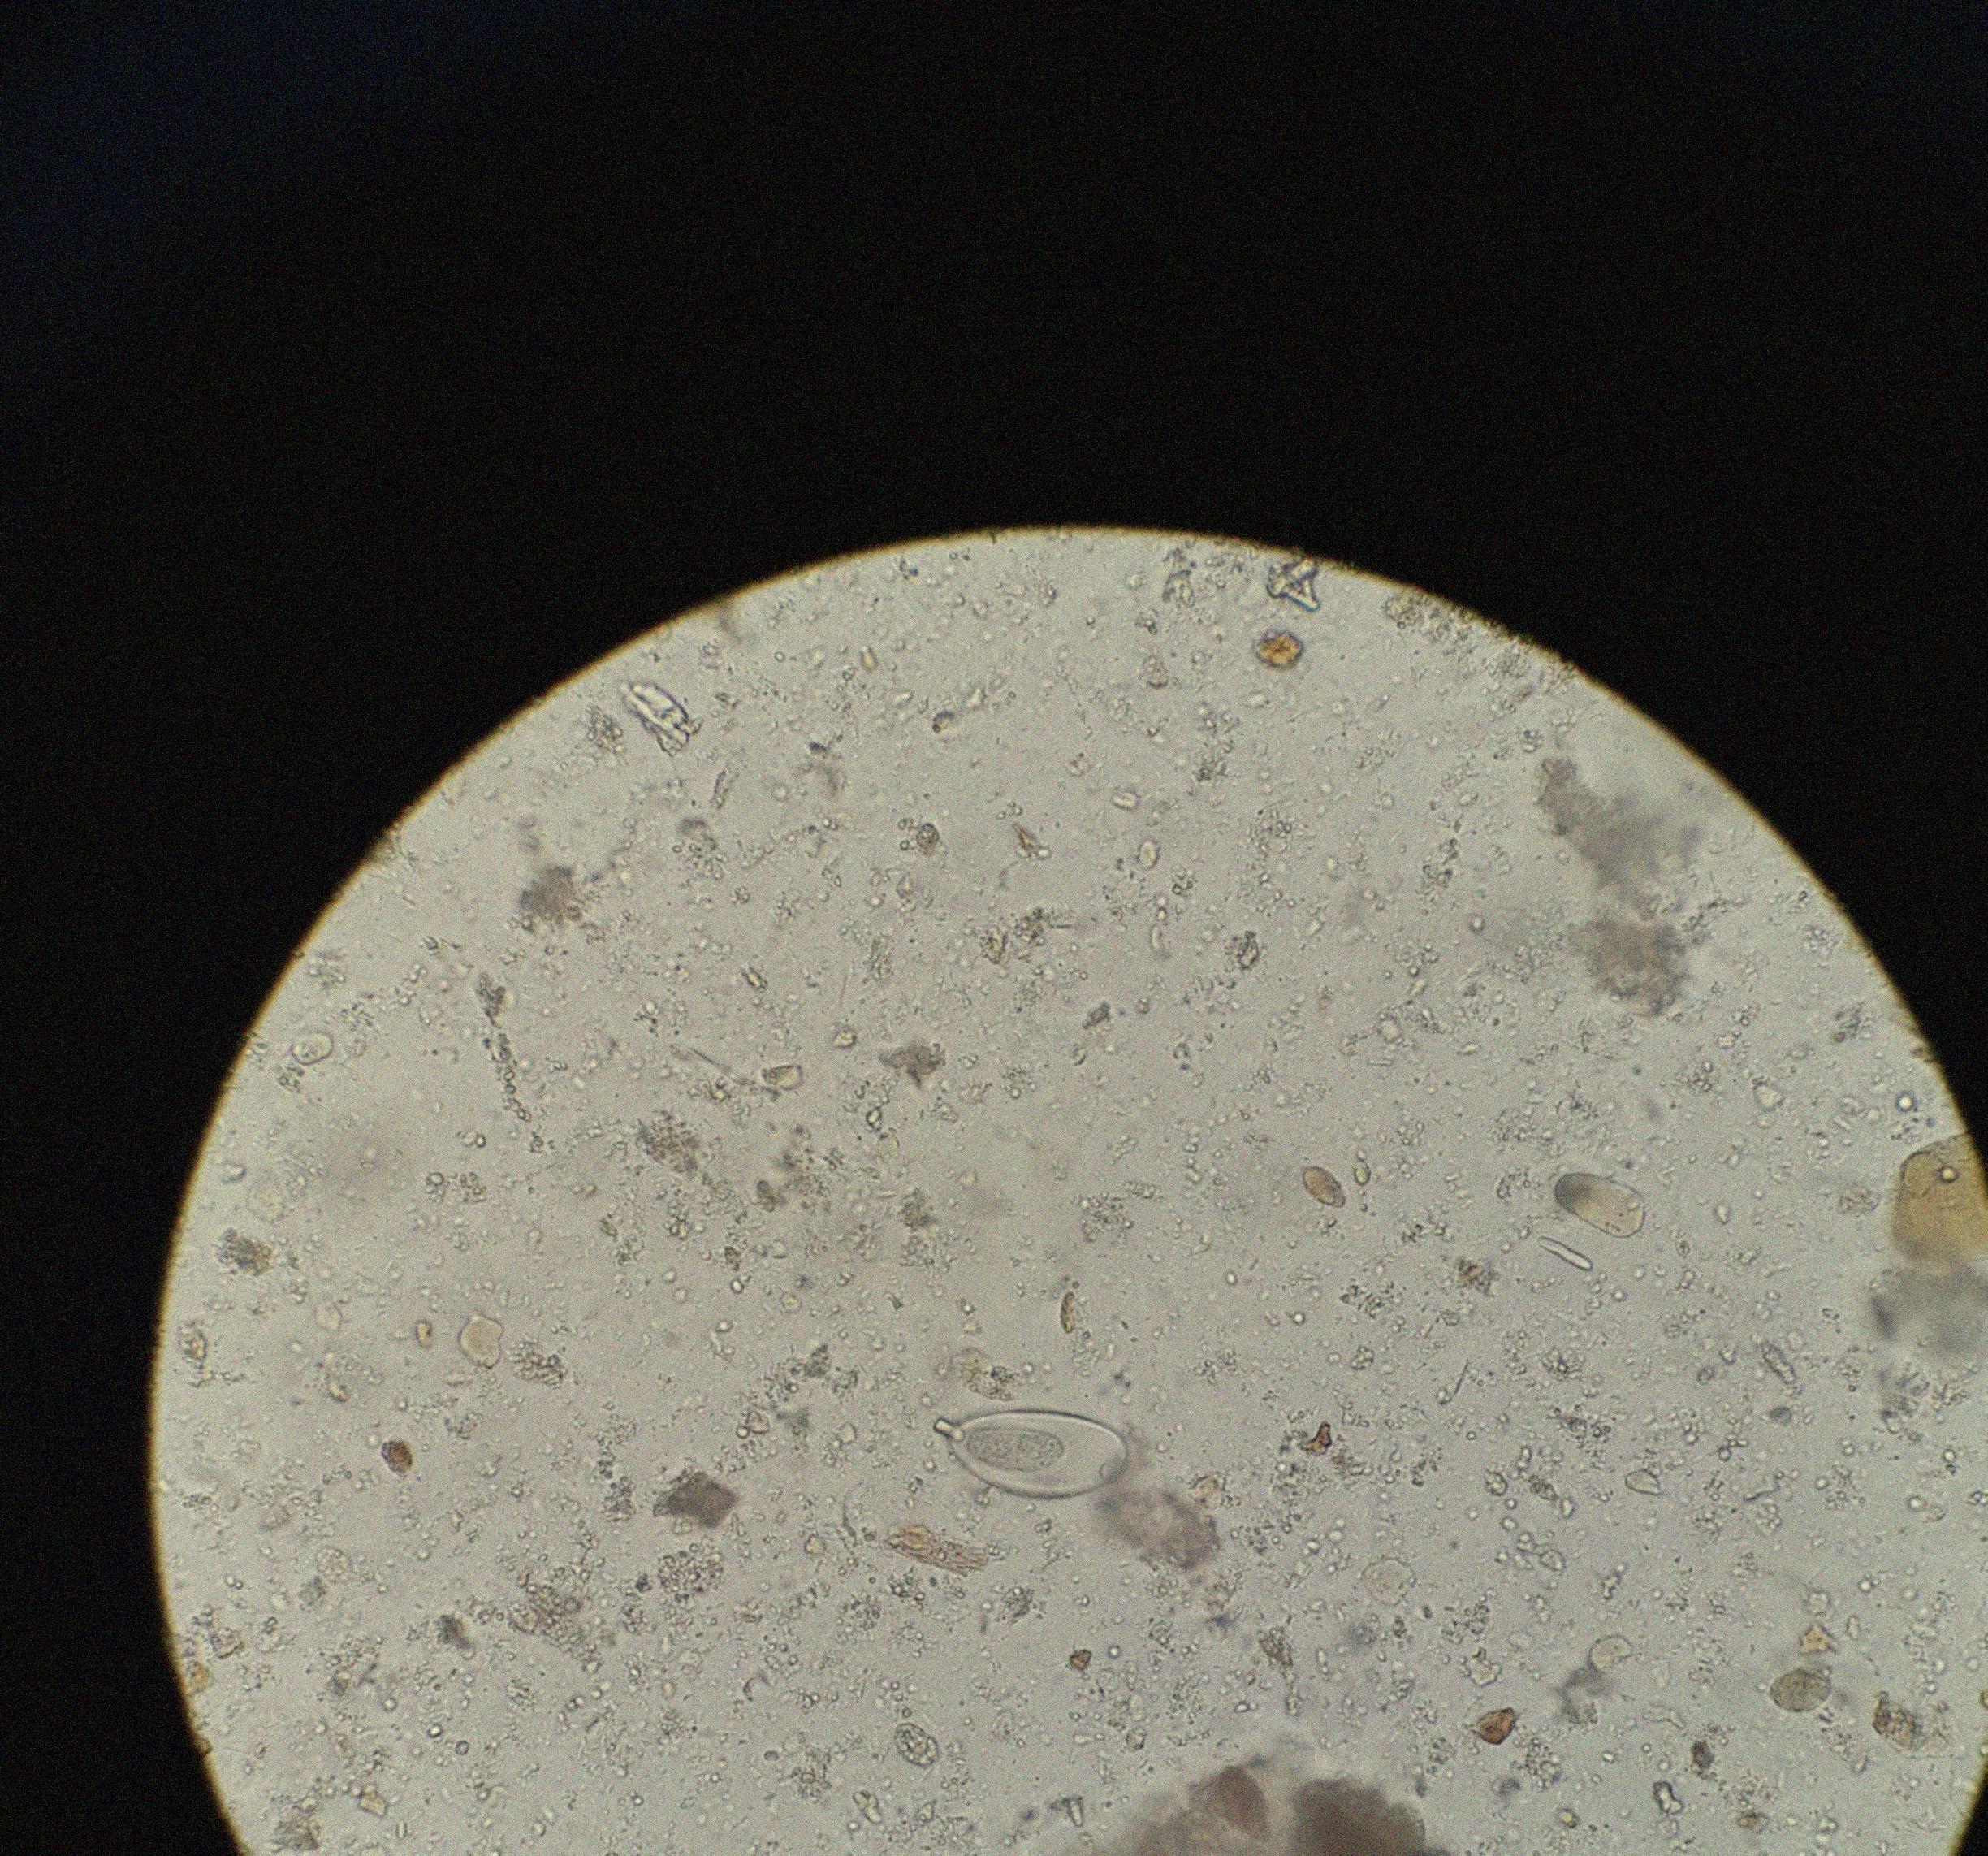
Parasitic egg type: Enterobius vermicularis